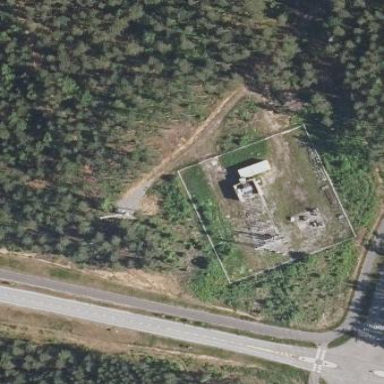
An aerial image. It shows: Power substation.